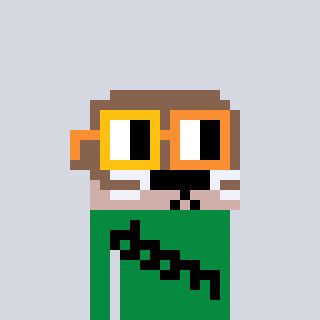
a pixel art character with square yellow and orange glasses, a otter-shaped head and a green-colored body on a cool background